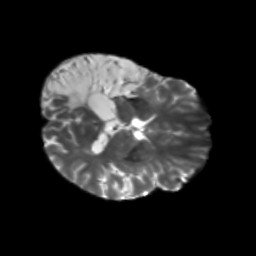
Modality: T2w
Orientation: axial
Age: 58
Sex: male
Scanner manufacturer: siemens
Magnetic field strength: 3 T
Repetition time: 5.25 s
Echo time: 0.08 s